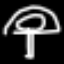
Label: mushroom